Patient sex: F
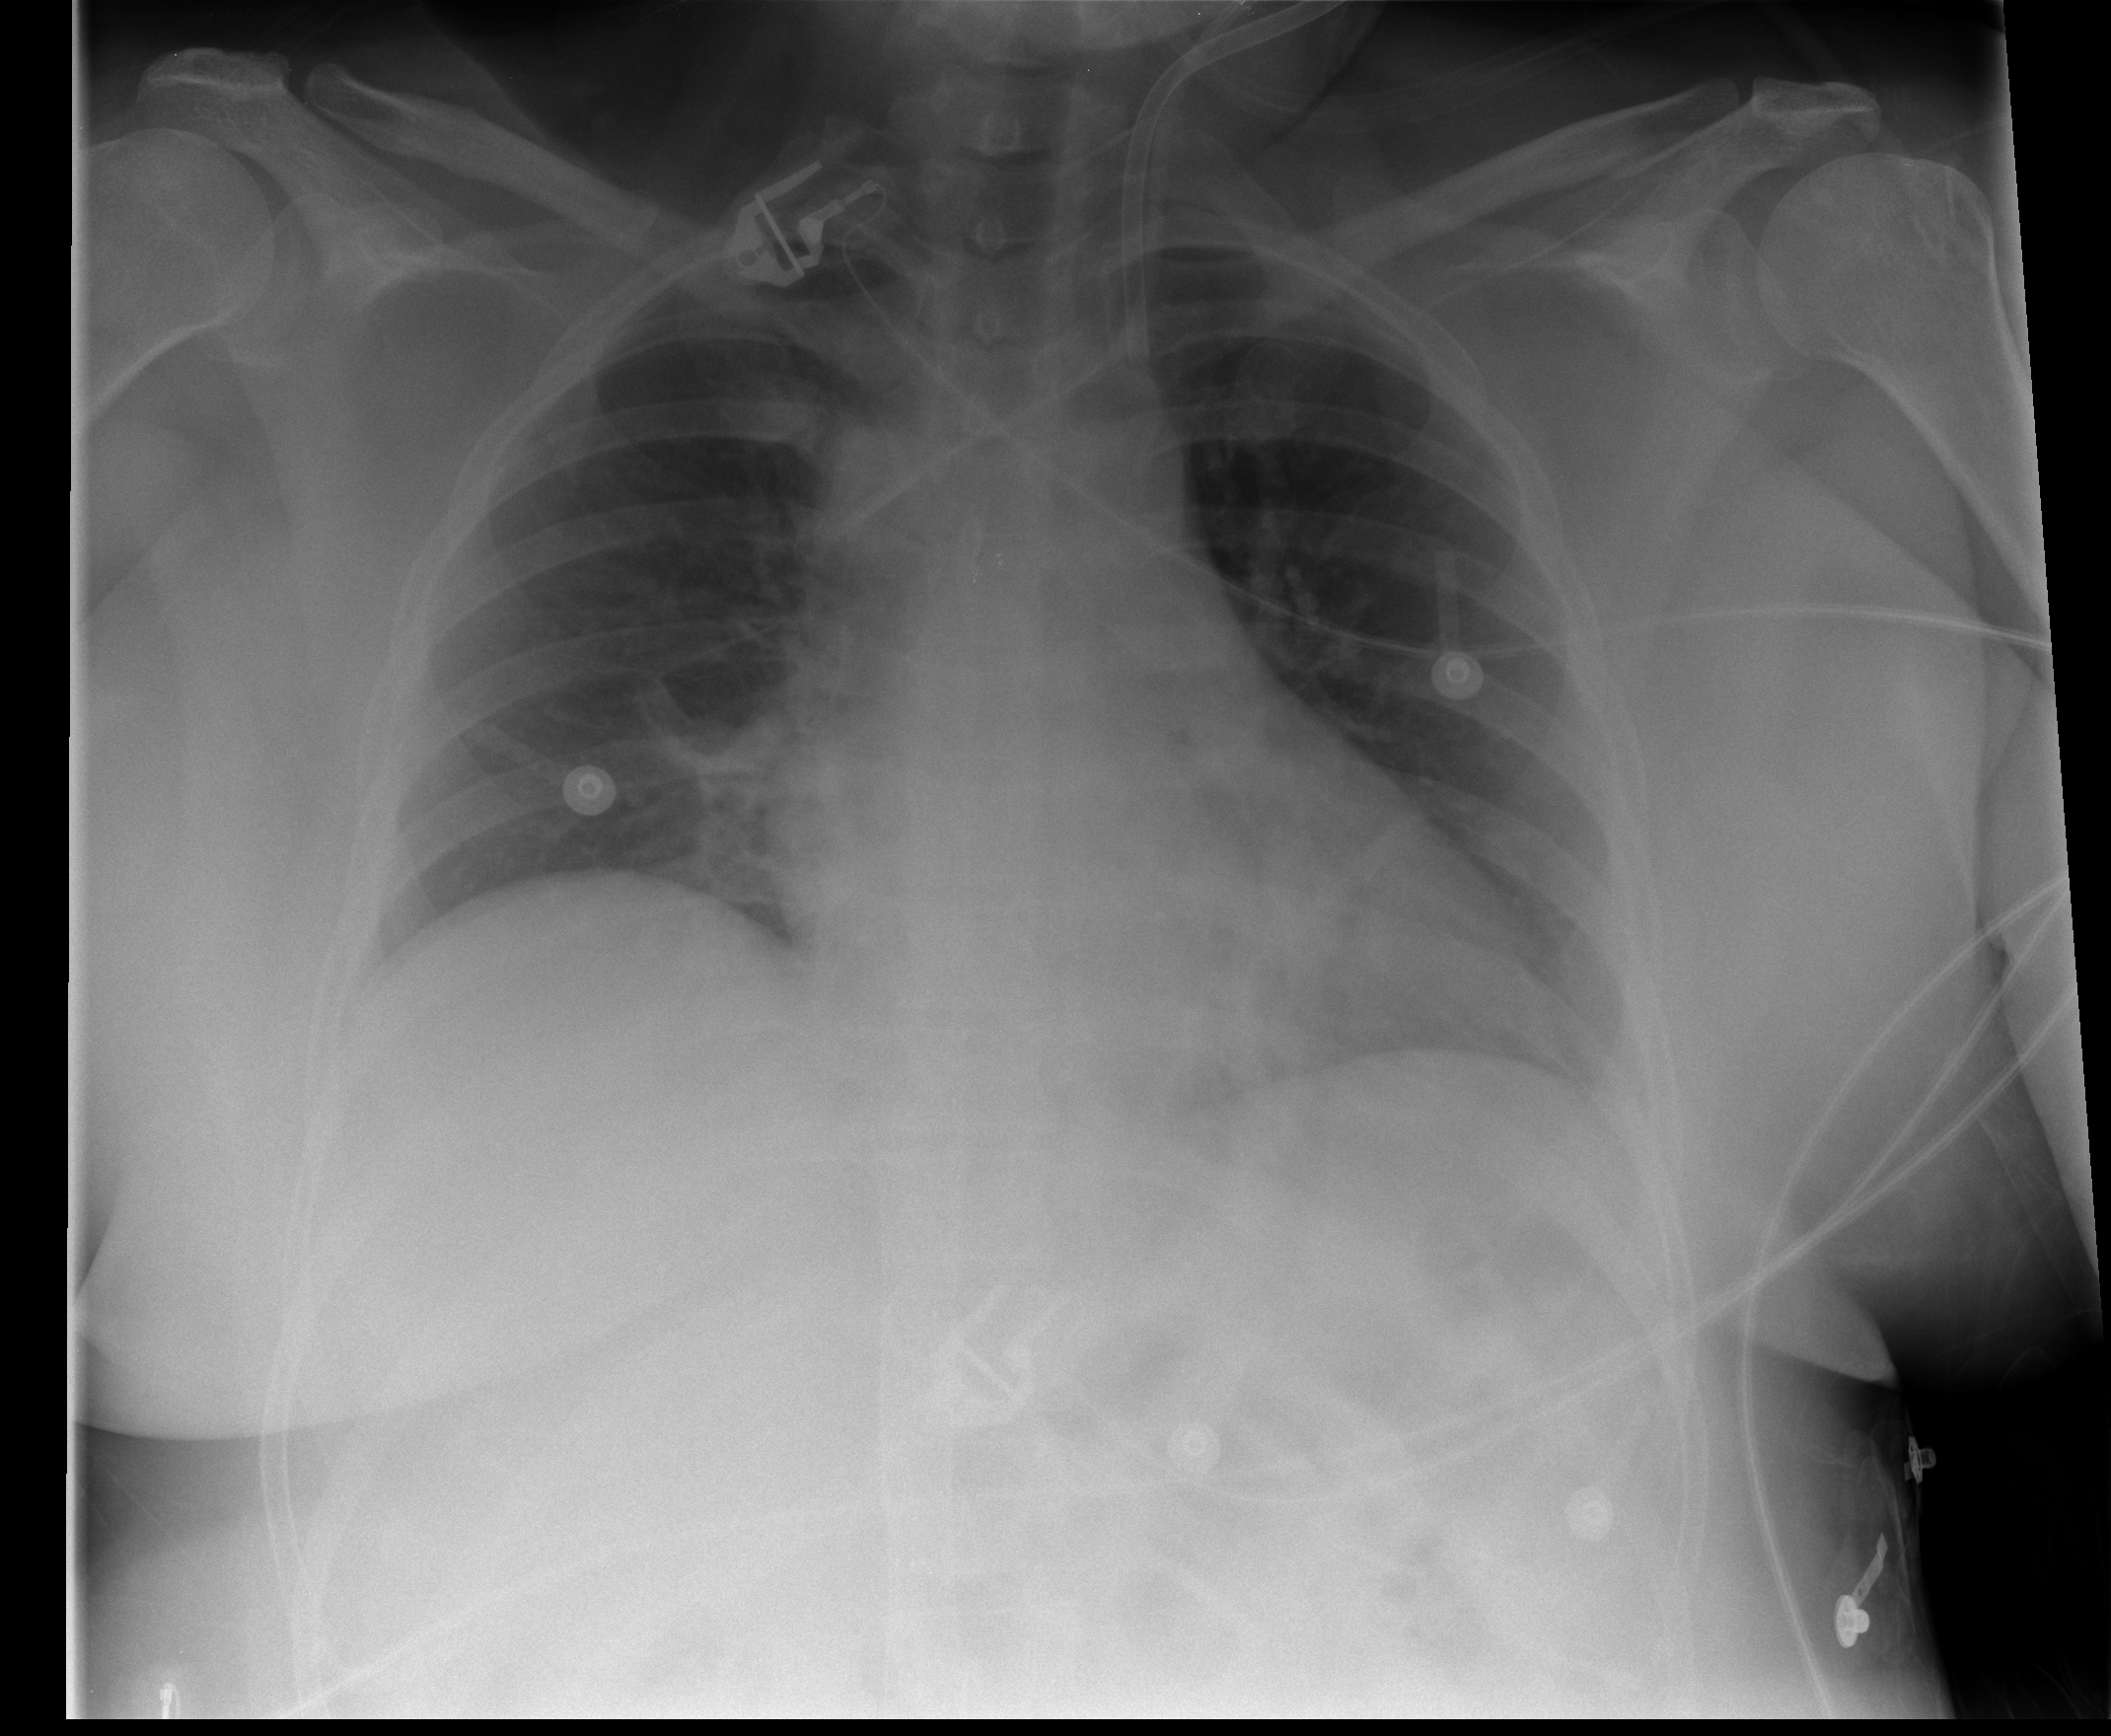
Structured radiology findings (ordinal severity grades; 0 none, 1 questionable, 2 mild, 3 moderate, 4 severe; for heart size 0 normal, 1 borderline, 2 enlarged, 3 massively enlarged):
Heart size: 1
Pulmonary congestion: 0
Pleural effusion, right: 0
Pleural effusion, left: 0
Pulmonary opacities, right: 0
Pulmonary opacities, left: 0
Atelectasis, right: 2
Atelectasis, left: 2